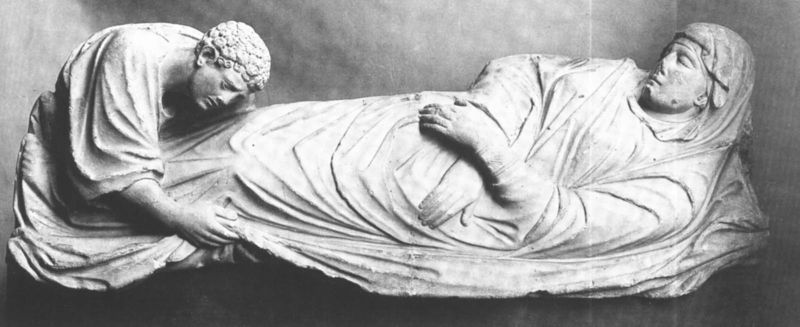
Titel: Skulptur von der Domfassade in Florenz, Marientod
Künstler: Arnolfo di Cambio
Institution: Berlin, Staatliche Museen - Preußischer Kulturbesitz
Schlagwörter: hand, körper, mann, schlaf, umhang, frau, grau, kleid, marmor, mund, männer, nase, ohr, weiss, schleier, tuch, arme, augen, falten, stein, tod, tot, toter, trauer, hände, figur, gewand, kind, mutter, locken, skulptur, statue, beine, relief, füße, ruhe, liegen, italien, kissen, ernst, bett, plastik, junge, liegend, foto, krank, kreuz, beten, sterbende, rom, liege, beugen, sandstein, grab, totenbett, knieend, trauern, sohn, gekreuzt, römisch, überkreuzt, skultur, liegender, grabstein, tote frau, to, 2, geabmal, totenkult, totenverehrung